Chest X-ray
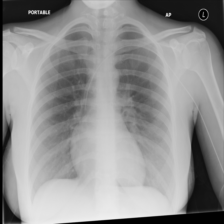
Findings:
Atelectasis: negative
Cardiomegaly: negative
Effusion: negative
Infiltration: negative
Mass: negative
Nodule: negative
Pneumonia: negative
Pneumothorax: negative
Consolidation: negative
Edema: negative
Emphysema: negative
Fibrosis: negative
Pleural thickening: negative
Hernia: negative